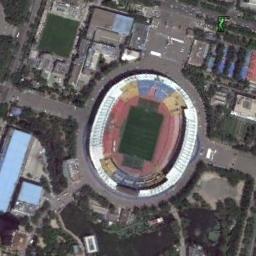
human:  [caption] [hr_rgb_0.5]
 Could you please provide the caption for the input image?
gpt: There are many buildings of different shapes around the stadium .

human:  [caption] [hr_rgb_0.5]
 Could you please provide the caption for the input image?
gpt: The stadium has a blue roof on two sides .

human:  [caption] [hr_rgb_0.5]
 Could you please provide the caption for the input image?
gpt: The circular stadium is built in the middle of the residential area .

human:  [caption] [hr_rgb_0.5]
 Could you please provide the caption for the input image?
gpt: The stadium is next to some buildings and trees .

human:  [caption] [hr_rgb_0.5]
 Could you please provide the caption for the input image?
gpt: There are some green trees and buildings around the stadium .